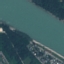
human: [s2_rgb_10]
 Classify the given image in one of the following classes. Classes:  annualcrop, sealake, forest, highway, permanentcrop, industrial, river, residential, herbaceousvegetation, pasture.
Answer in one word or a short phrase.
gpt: River